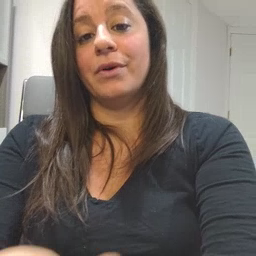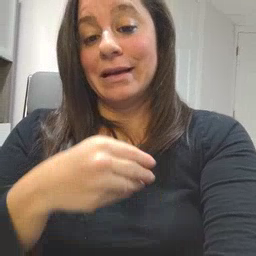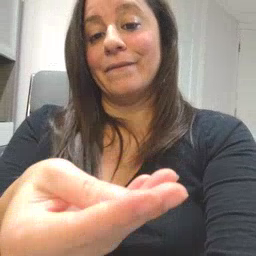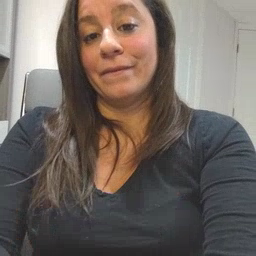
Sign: give